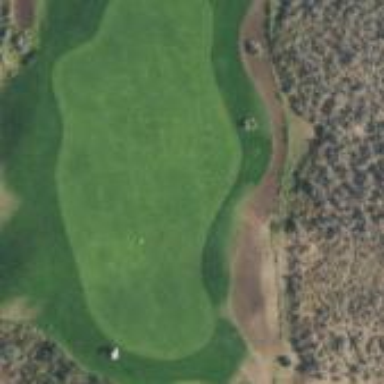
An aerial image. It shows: Area with grass used as rough in golf course.